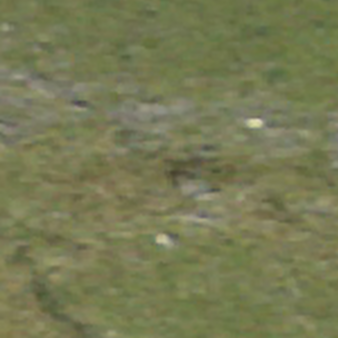
Label: other